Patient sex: M
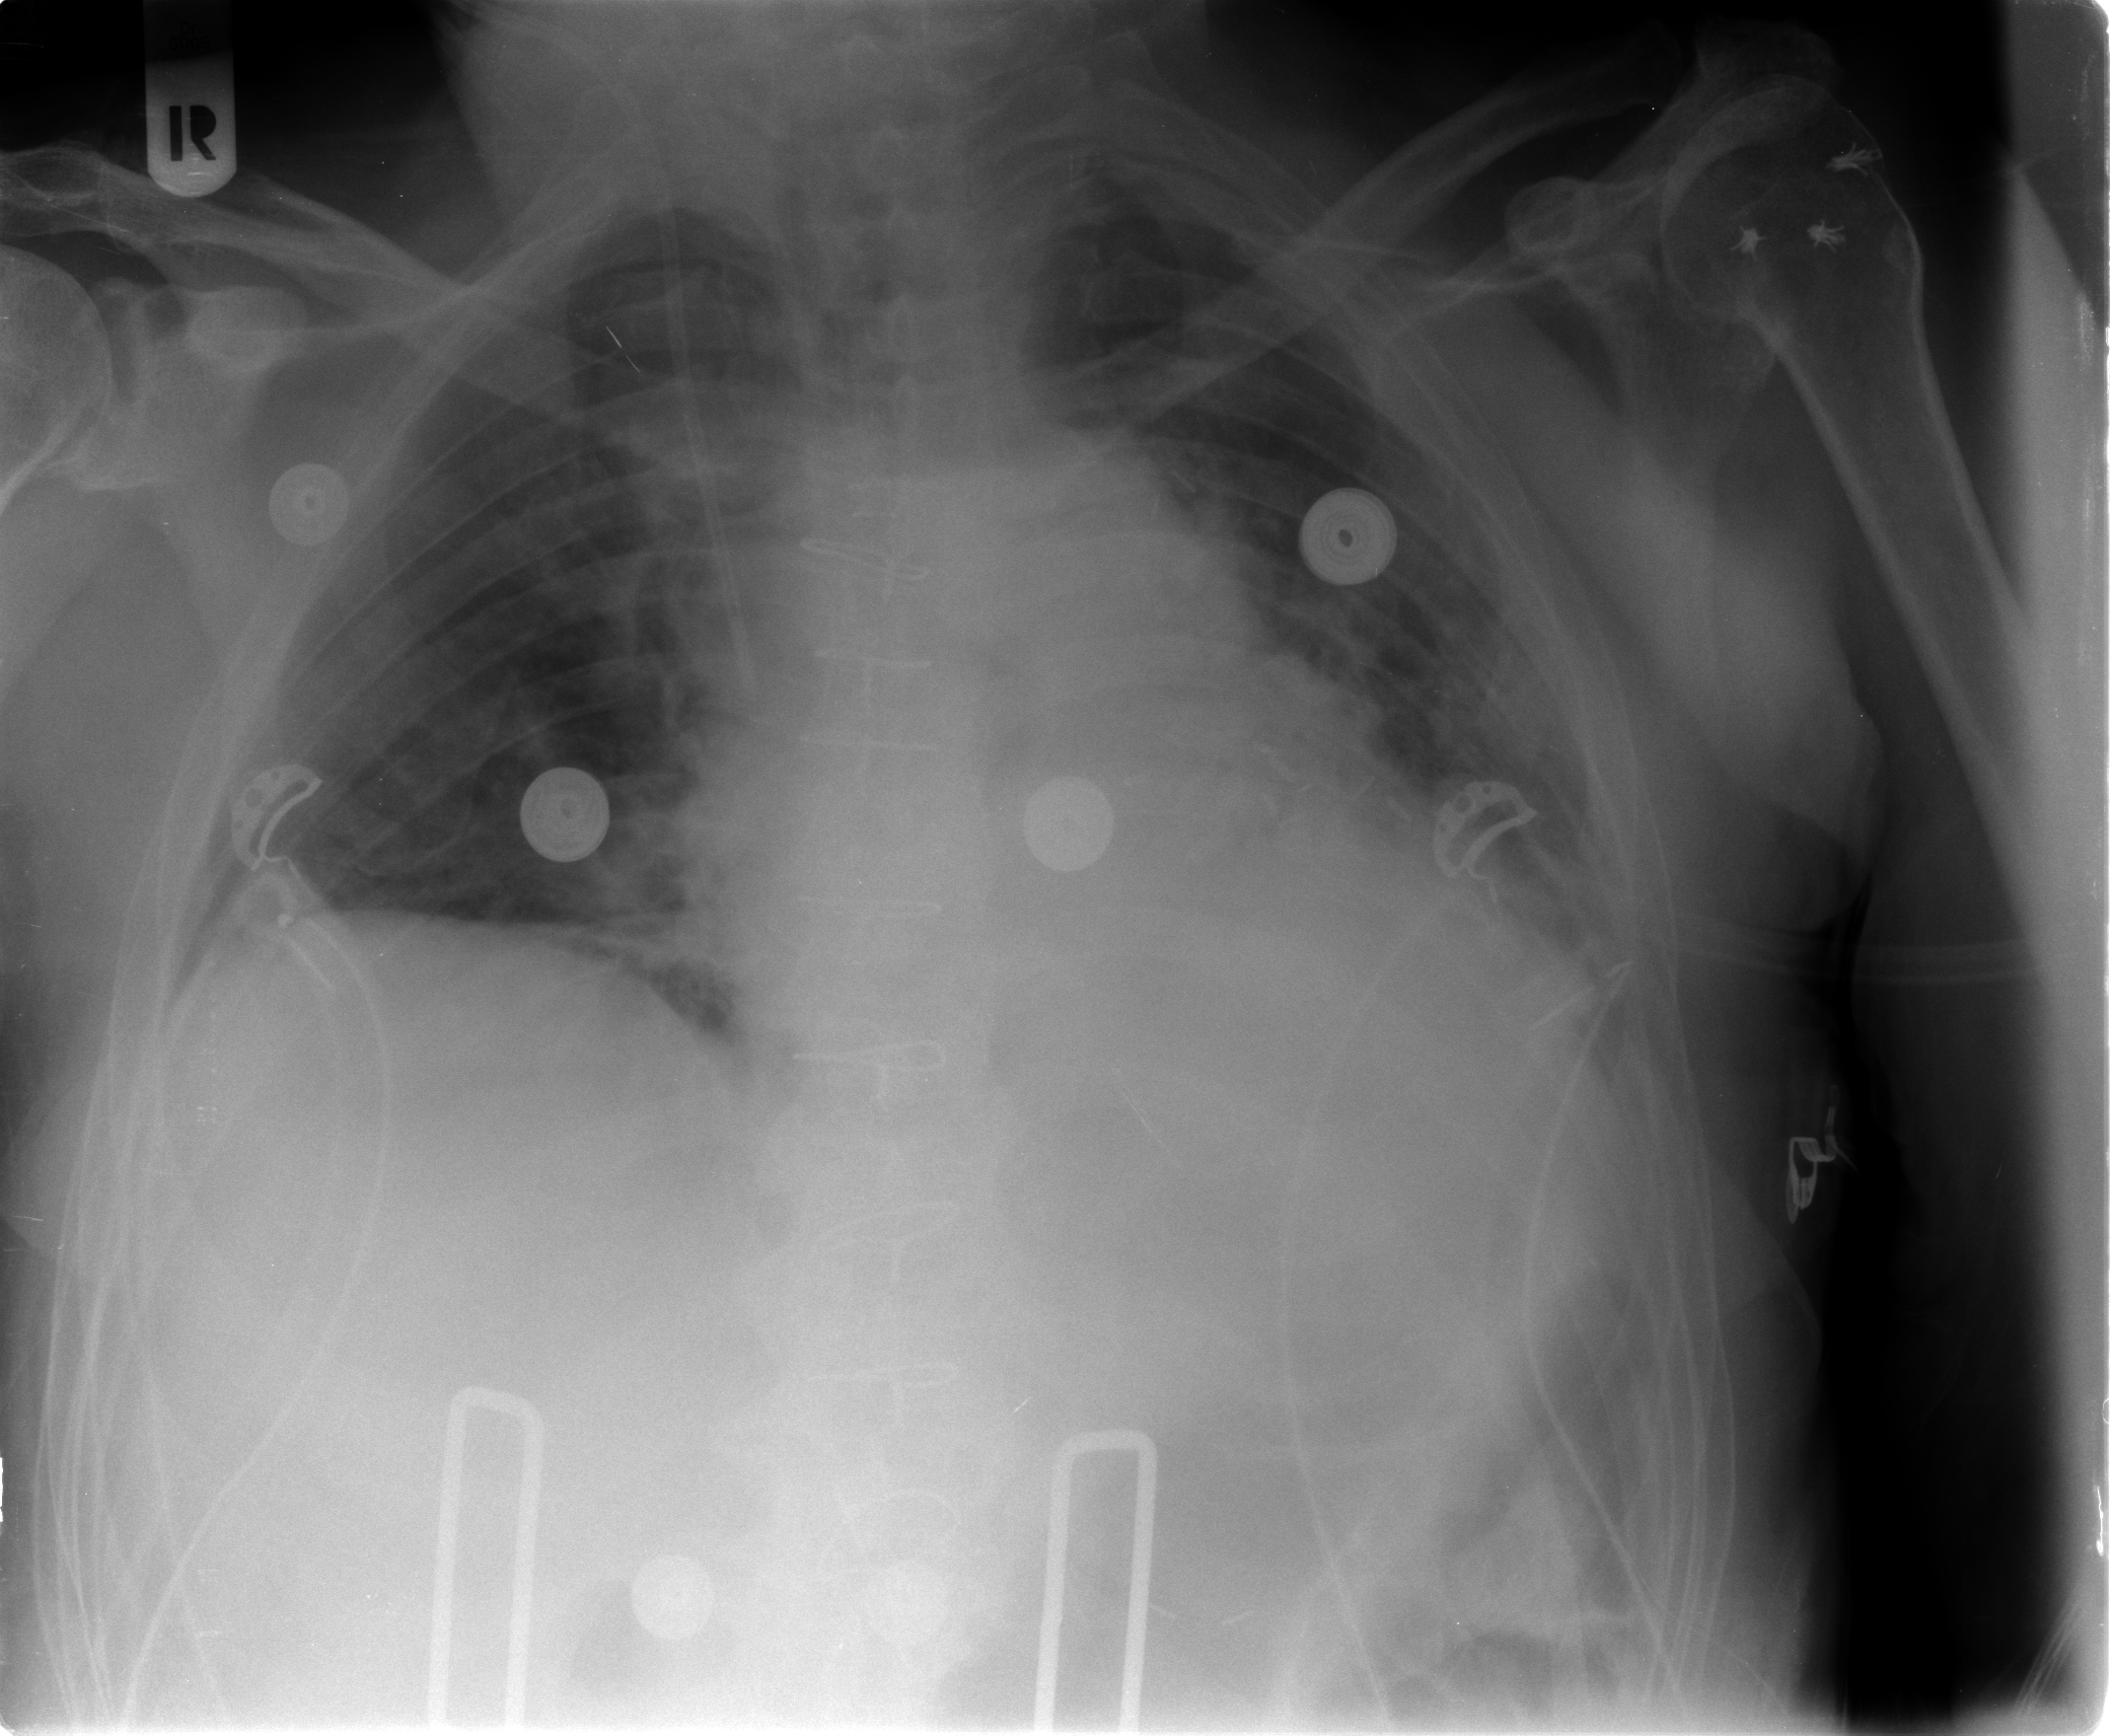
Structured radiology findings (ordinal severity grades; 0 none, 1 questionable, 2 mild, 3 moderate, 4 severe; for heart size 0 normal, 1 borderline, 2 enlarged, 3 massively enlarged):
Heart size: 2
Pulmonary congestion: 2
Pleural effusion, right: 1
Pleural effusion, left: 2
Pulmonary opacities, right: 0
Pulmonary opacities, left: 1
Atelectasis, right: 0
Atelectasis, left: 2